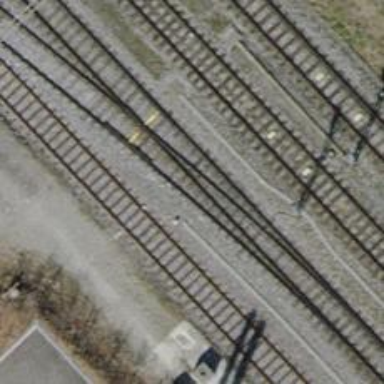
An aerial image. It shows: Railway yard with one track.